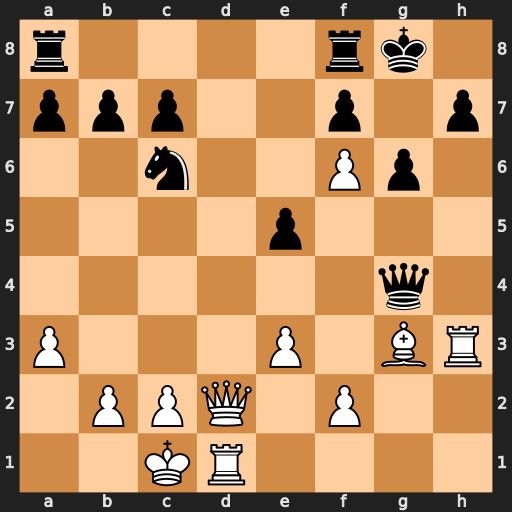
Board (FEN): r4rk1/ppp2p1p/2n2Pp1/4p3/6q1/P3P1BR/1PPQ1P2/2KR4
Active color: w
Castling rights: -
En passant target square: -
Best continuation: Rdh1 h5 e4